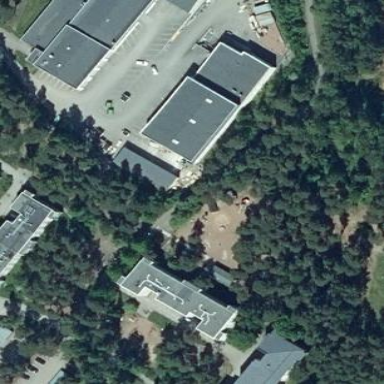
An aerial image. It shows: Kindergarten surrounded by fence.